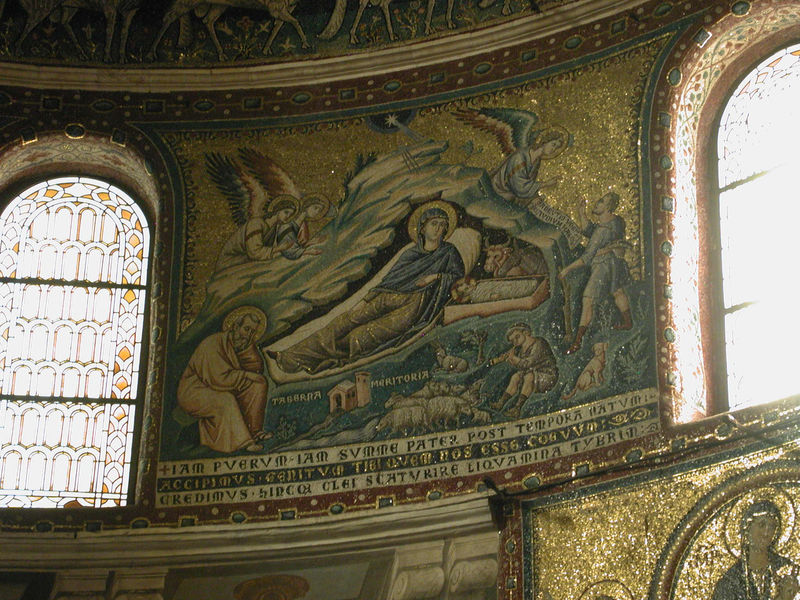
Titel: Santa Maria in Trastevere, Rom
Standort: Rom, S. Maria in Trastevere (EU - I - Latium)
Schlagwörter: berg, blau, flügel, mann, umhang, wolken, sitzen, stadt, fenster, frau, licht, männer, gebäude, hund, rot, tiere, wolke, bart, band, bild, kühe, kirche, gewand, gold, mantel, sitzend, innen, kind, höhle, rosa, esel, turm, engel, beine, schrift, liegen, leer, baby, rundbogen, wandgemälde, liegend, stern, sterne, text, mosaik, sims, heiligenschein, gesims, christus, grab, jesus, romanik, grotte, lilien, maria, schafe, ochse, hirte, hirten, biblisch, josef, joseph, verkündigung, geburt, krippe, sorge, ochs, latein, freske, butzen, sternschnuppe, mosail, engeö, #höhle